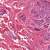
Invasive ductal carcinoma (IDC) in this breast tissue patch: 0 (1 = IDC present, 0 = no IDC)